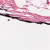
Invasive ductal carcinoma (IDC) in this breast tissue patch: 0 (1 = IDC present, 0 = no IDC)